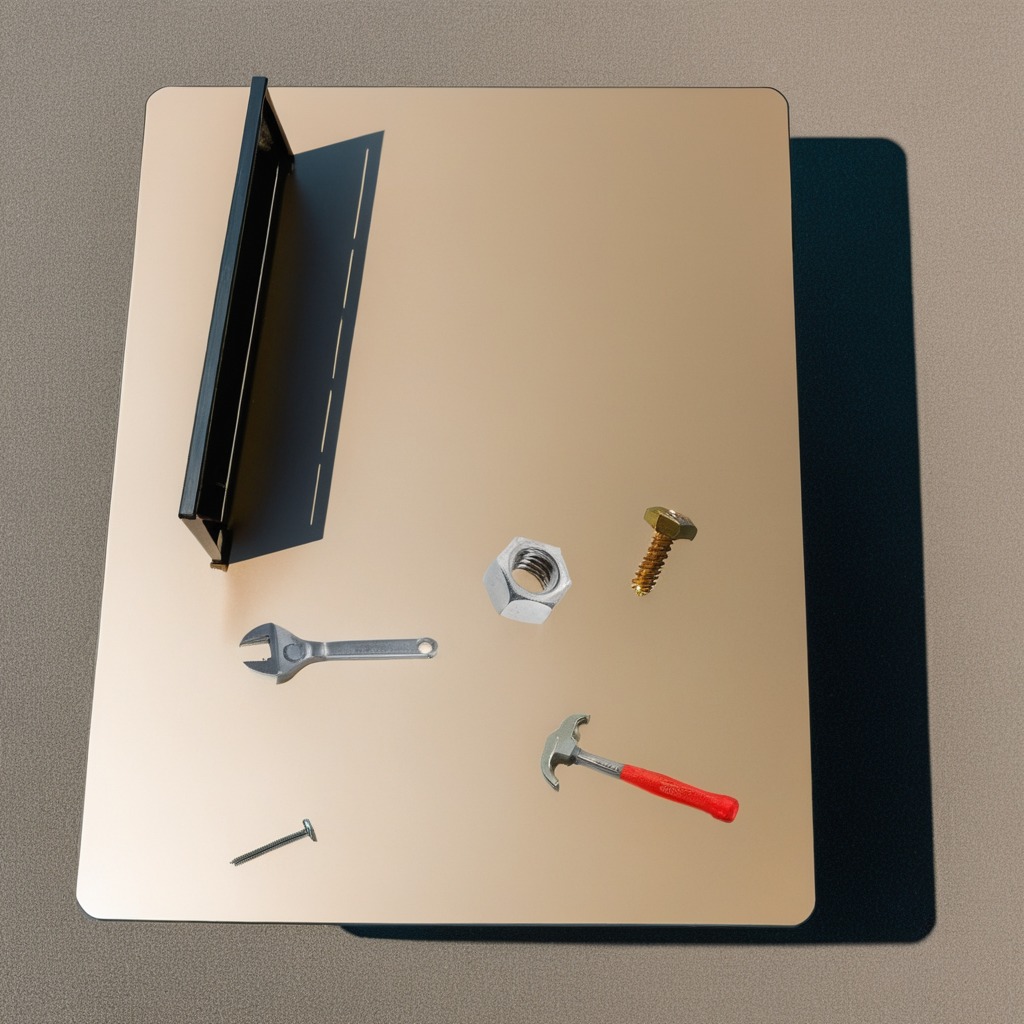
A hammer, an iron nail, a metal machine screw, a metal nut, and a wrench are lying on the utility table.